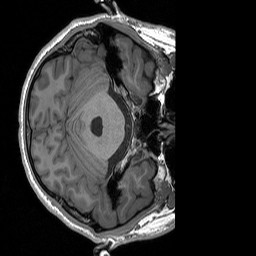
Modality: T1w
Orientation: axial
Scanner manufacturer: siemens
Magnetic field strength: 3 T
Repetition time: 1.76 s
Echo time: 0.0022 s